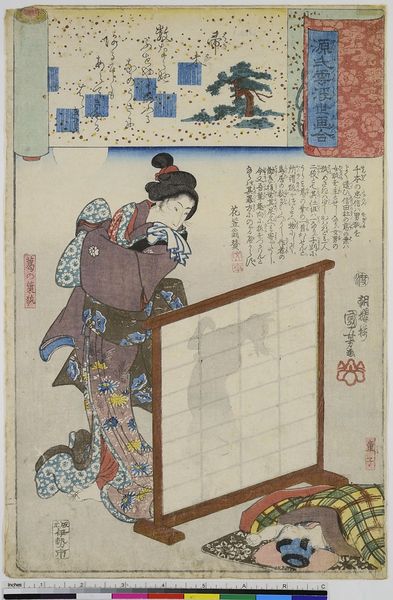
Titel: Hahakigi, Blatt 2 aus der Serie: Genji Wolken zusammen mit Ukiyo-e
Künstler: Utagawa Kuniyoshi
Standort: Hamburg
Institution: Museum für Kunst und Gewerbe Hamburg
Schlagwörter: baum, kleider, leinen, rahmen, strauch, figur, person, holzschnitt, papier, umkleide, gestalt, druckgraphik, druckgrafik, literatur, schriftrolle, schattenspiel, zeit, farbholzschnitt, kimono, edo, charaktere, sichtschutz, reproduktionen, druckerzeugnisse, bäume, sträucher, schattentheater, lit, literarische, genji